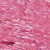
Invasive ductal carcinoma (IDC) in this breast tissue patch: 0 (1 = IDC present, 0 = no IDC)